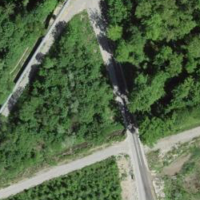
EUNIS habitat code: 56
Species observed at this site:
Fringilla coelebs